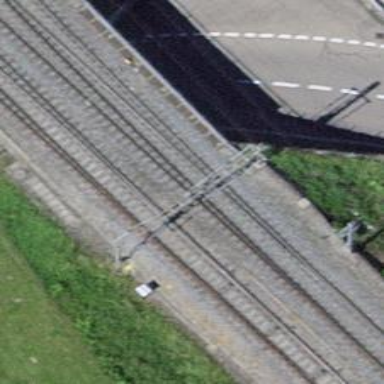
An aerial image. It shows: Single-track railway bridge with contact lines for electrification.